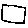
Label: square